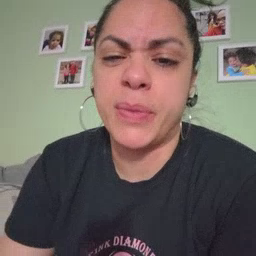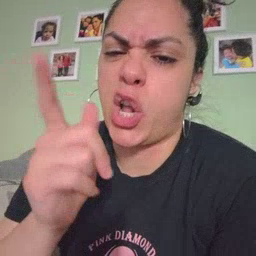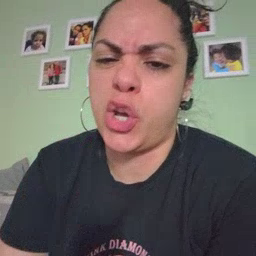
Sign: later